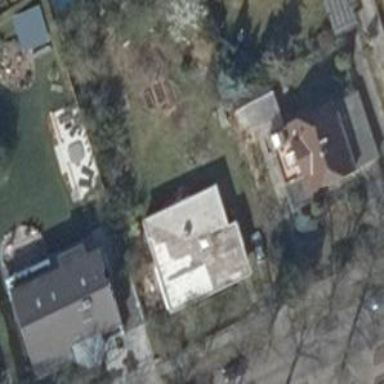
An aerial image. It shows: Simple and straightforward house.